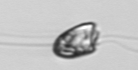
Label: flagellate_morphotype1